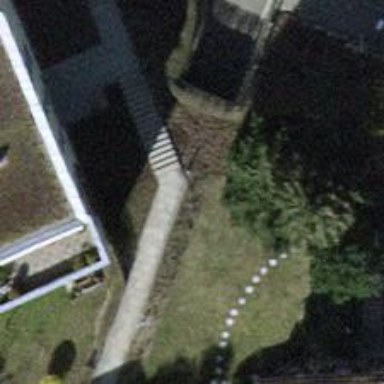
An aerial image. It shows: Steps made of ground with grade 4 tracktype.